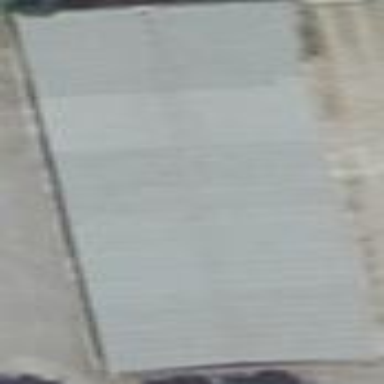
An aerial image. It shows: Garage building.